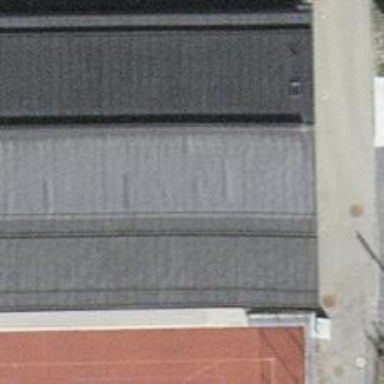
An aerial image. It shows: Sports centre in the leisure land.